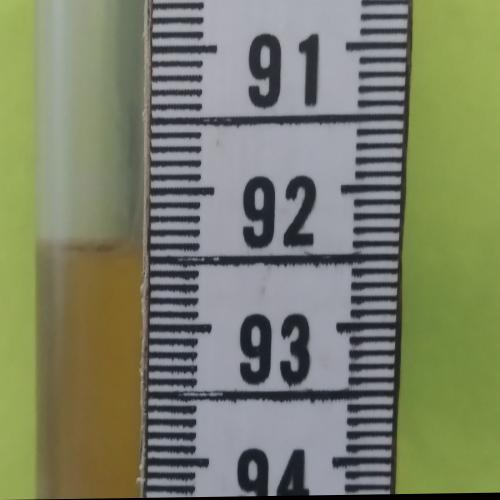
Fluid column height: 92.4 cm